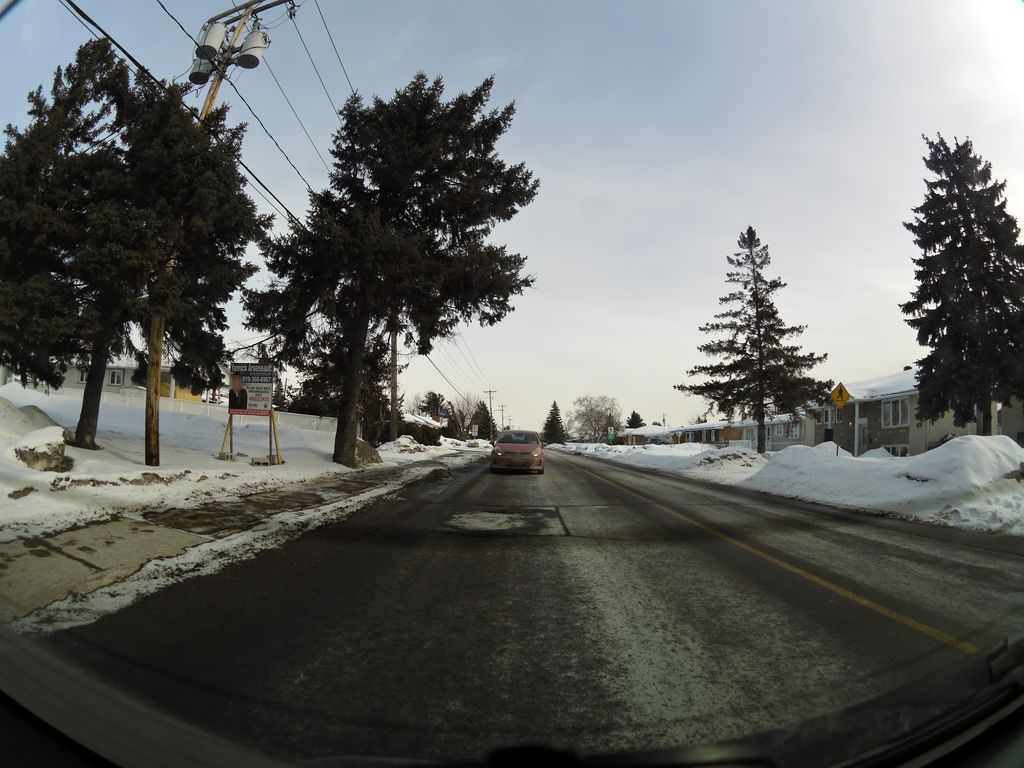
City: ottawa-gatineau